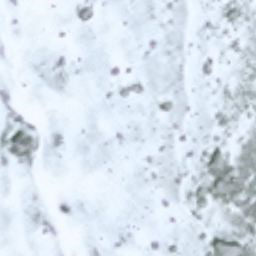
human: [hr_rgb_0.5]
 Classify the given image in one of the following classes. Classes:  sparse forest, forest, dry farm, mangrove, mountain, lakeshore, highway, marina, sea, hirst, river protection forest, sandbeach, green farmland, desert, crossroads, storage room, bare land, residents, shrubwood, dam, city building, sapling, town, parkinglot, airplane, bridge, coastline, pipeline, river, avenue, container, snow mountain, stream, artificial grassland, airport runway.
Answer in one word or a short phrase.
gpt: snow mountain